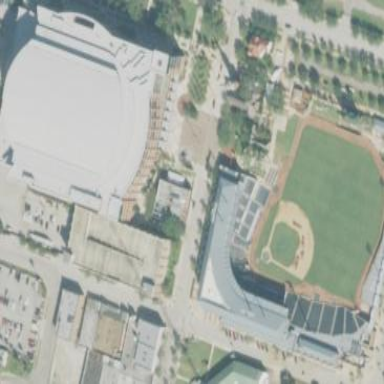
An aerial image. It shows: Stadium used for baseball.